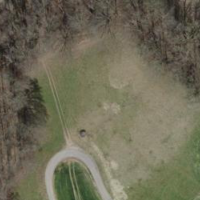
EUNIS habitat code: 25
Species observed at this site:
Plantago major